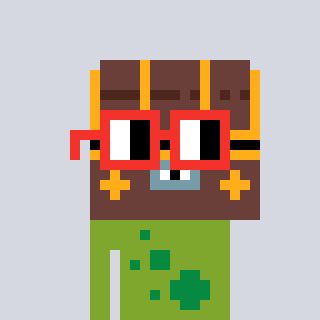
a pixel art character with square red glasses, a treasure chest-shaped head and a slimegreen-colored body on a cool background